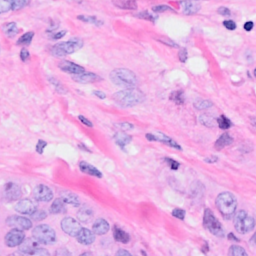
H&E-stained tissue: Breast